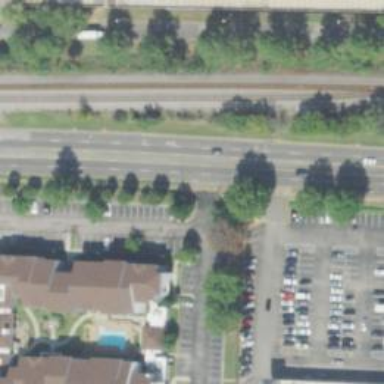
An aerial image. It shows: Secondary road with asphalt surface and sidewalk on the left side.